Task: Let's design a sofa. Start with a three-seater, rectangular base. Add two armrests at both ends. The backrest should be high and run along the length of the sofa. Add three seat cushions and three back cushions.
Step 167:
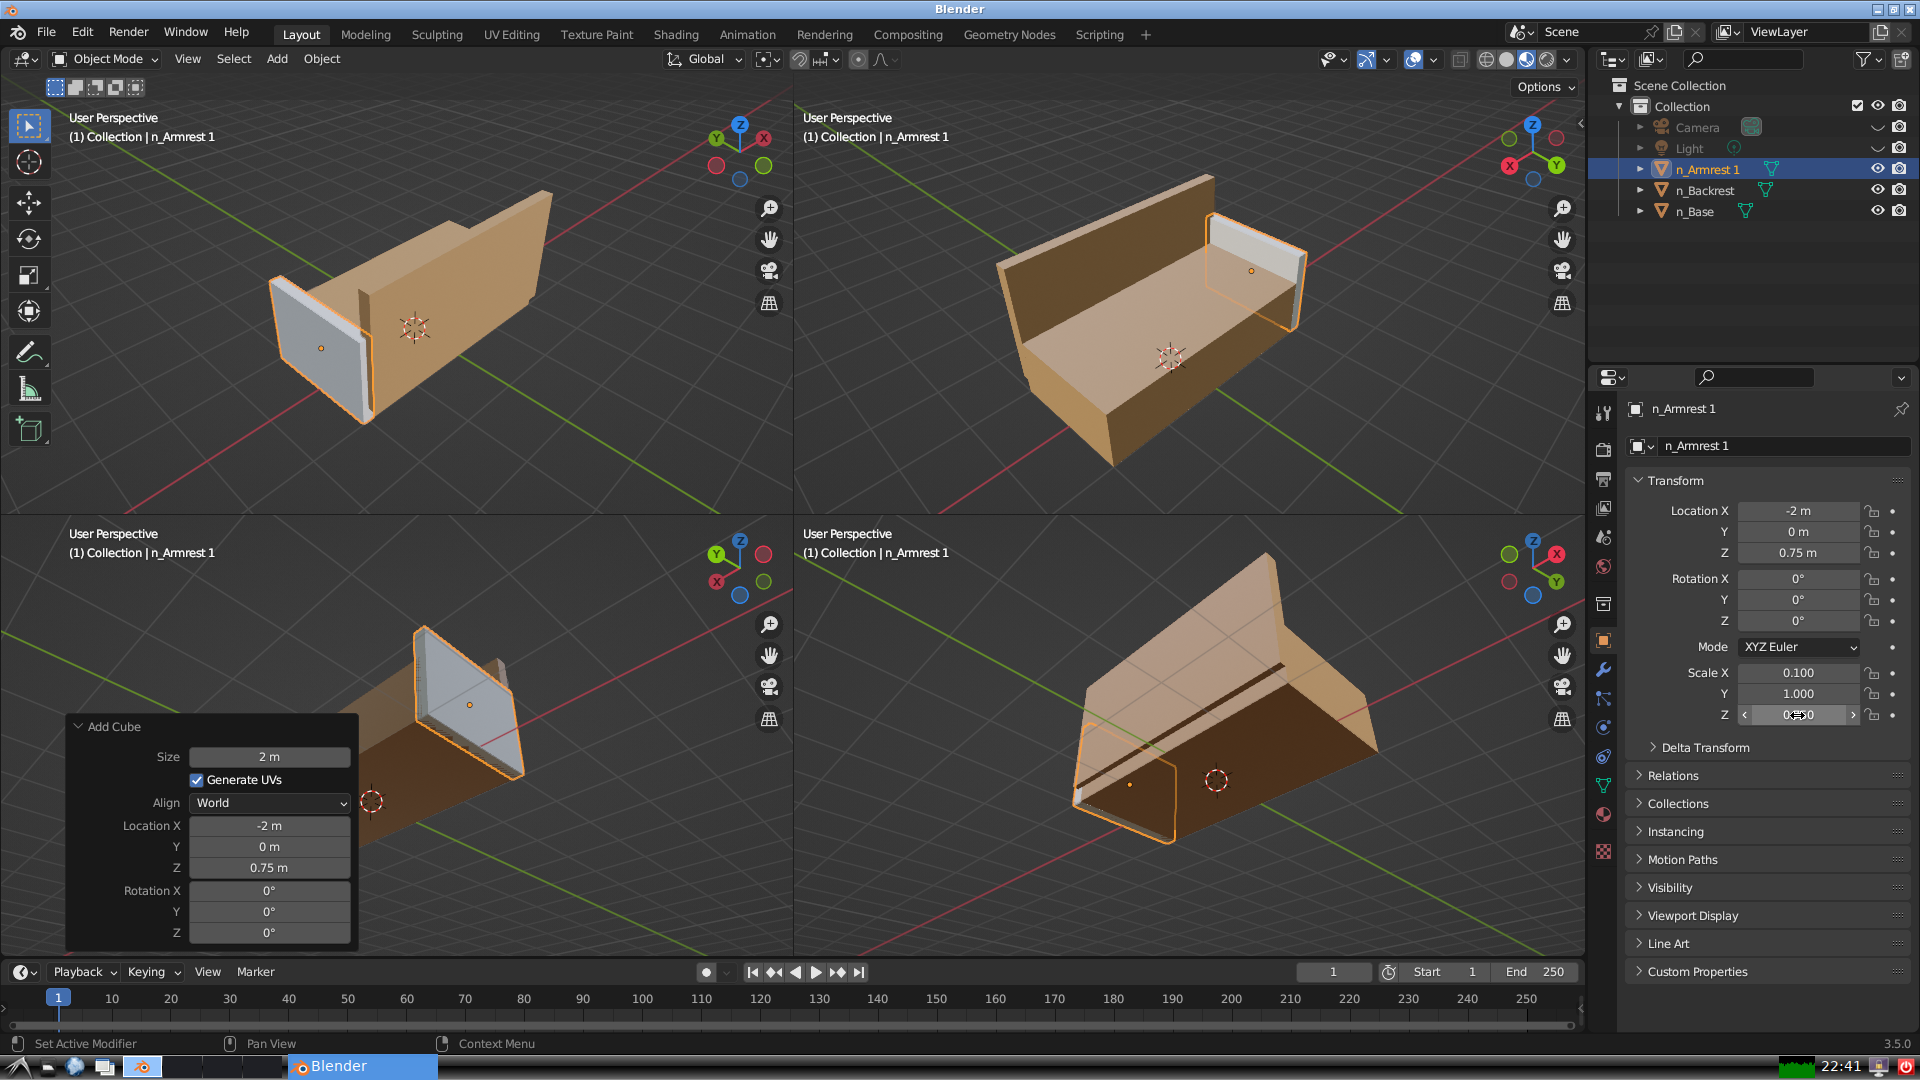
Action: {"mouse_move": [960, 540]}